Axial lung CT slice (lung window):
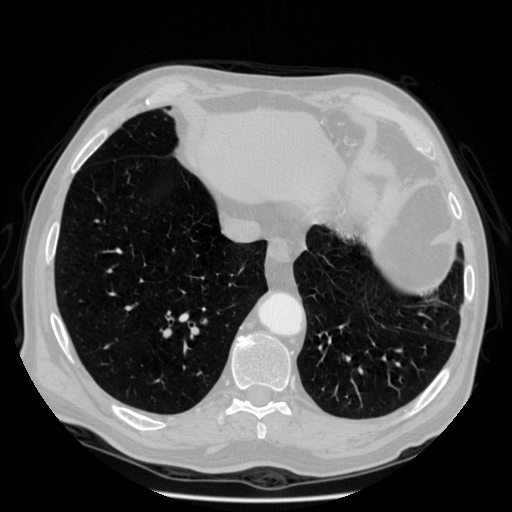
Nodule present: no